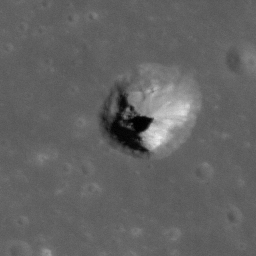
Pit: Southwest Mare Fecunditatis Pit
Host crater: Mare Fecunditatis
Host type: mare
Lunar coordinates: latitude -6.752, longitude 42.759